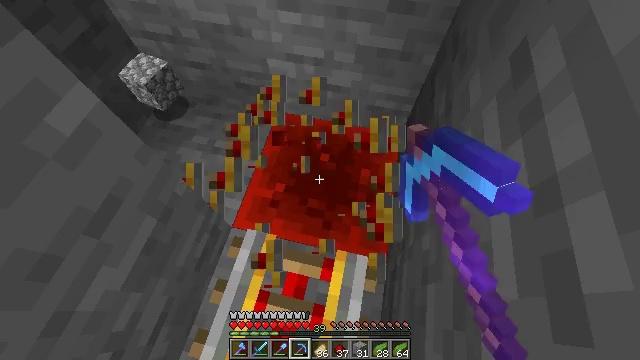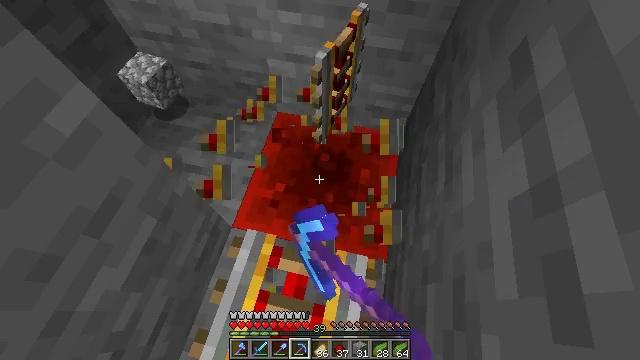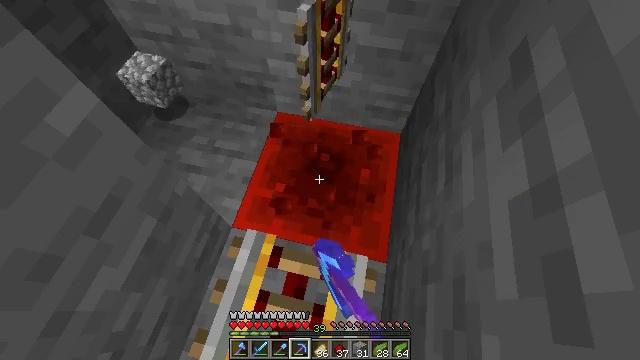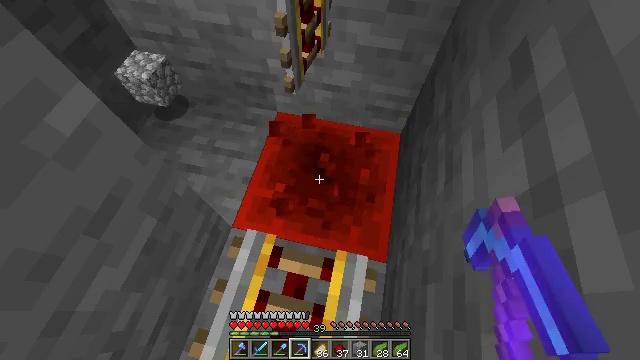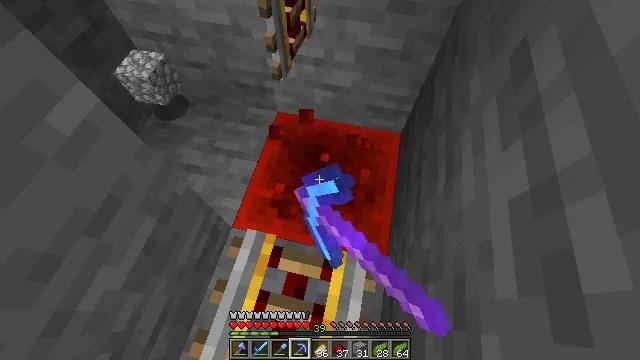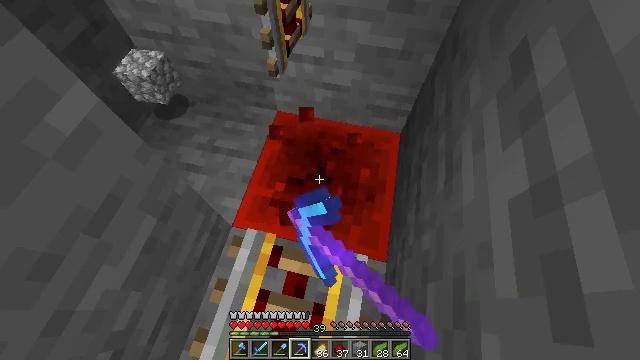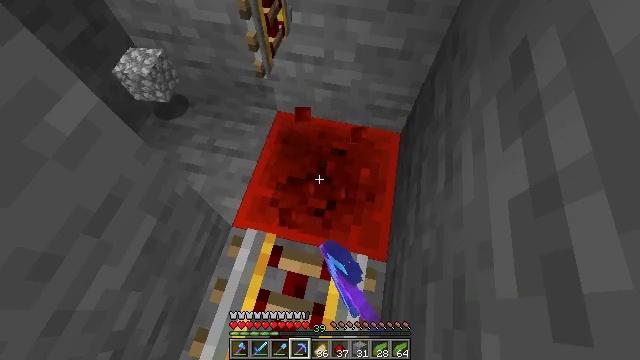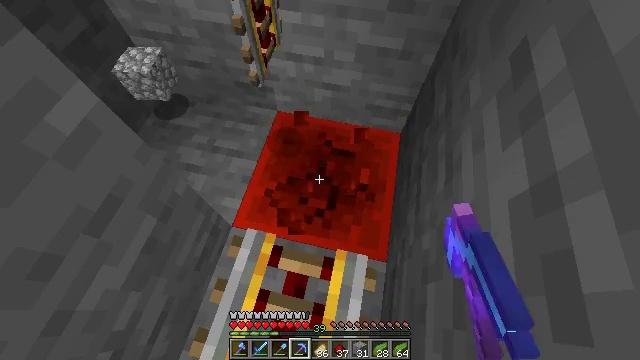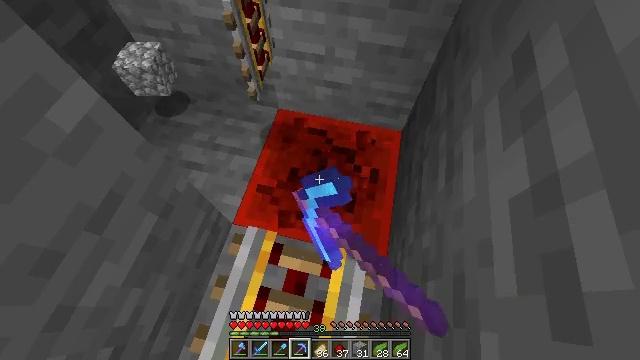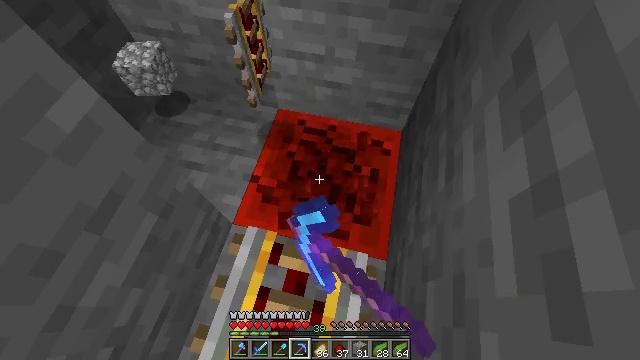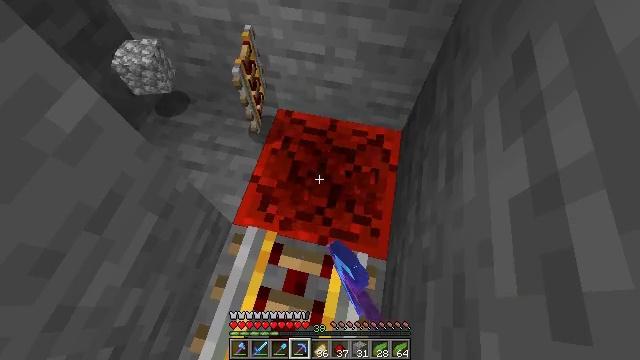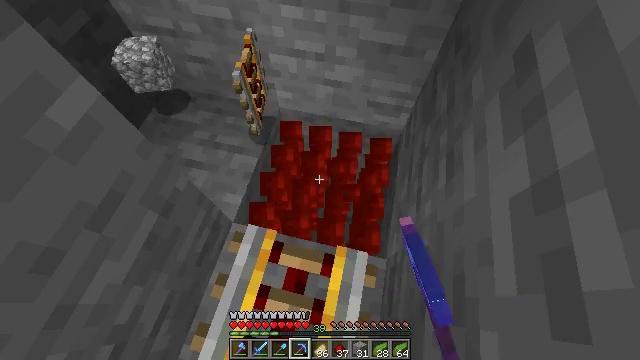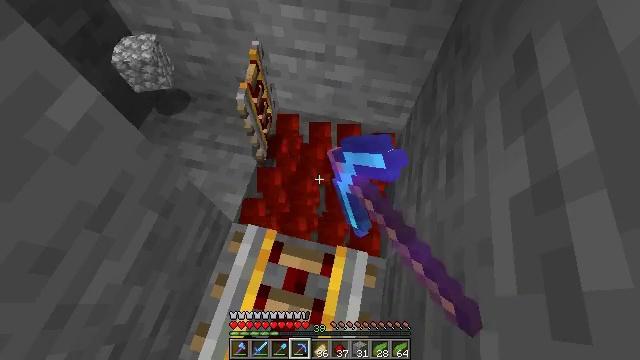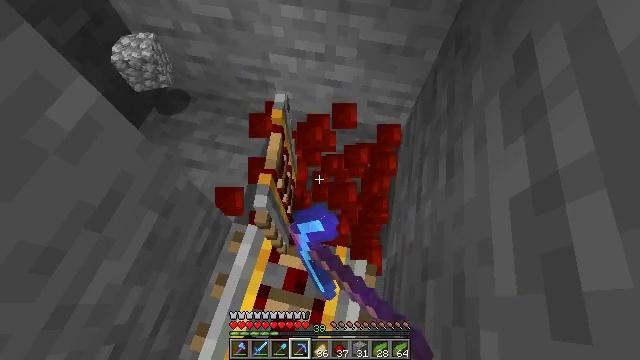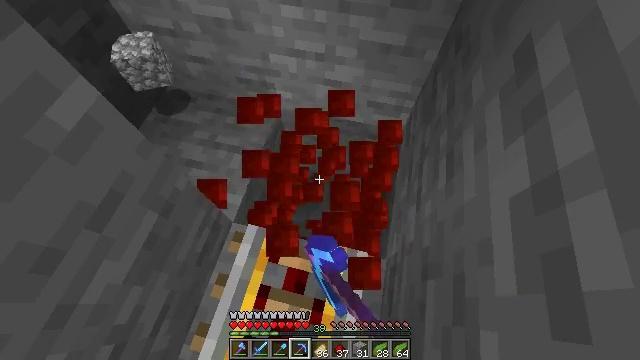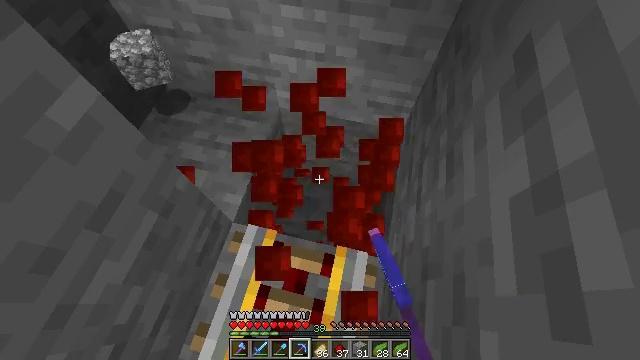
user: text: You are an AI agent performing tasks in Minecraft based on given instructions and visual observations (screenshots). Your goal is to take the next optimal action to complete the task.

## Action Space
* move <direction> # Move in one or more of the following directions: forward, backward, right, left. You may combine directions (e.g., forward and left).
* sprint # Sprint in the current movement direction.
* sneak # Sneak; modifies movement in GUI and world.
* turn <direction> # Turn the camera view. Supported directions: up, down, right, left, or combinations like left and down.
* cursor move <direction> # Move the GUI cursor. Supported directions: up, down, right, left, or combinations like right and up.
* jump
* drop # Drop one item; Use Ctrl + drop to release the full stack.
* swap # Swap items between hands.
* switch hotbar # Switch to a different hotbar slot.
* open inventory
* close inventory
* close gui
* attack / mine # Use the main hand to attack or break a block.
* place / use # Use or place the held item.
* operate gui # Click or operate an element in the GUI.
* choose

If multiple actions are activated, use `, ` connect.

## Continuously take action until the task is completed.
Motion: motion action
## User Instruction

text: Find and mine the redstone block.
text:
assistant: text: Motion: attack / mine
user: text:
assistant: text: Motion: attack / mine
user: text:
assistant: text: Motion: attack / mine
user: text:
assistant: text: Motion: attack / mine
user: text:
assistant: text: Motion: attack / mine
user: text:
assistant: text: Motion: attack / mine
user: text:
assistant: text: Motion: attack / mine
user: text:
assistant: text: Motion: attack / mine
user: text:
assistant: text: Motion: attack / mine
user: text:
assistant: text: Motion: attack / mine
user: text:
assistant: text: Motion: attack / mine
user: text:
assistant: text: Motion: no_op
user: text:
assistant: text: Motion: no_op
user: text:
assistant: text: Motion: no_op
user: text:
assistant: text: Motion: no_op
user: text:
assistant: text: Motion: no_op